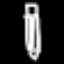
Label: pencil